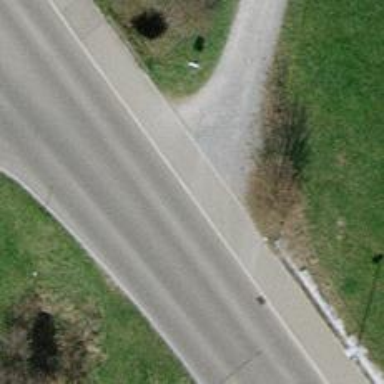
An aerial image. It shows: Asphalt sidewalk along the footway.